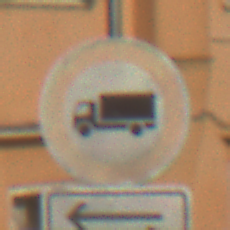
Verkehrszeichen: VerbotFuerKraftfahrzeugeUeberDreiKommaFuenfTonnen
Zusatzzeichen unten: RichtungsangabeDurchPfeile7
Umgebung: Outdoor, Urban
Tageszeit: MorningAfternoon
Wetter: Clear
Licht: Natural
Jahreszeit: NotSpecified
Kontrast: HighContrast